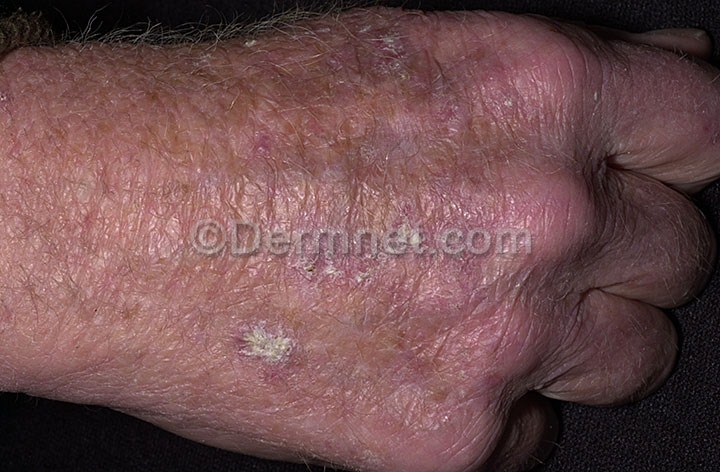
Disease: Actinic Keratosis Basal Cell Carcinoma and other Malignant Lesions